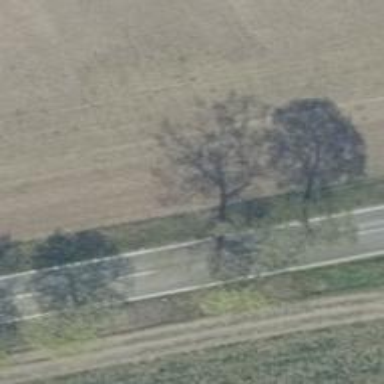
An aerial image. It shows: Row of deciduous broadleaved trees.